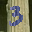
Label: 3